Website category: jobs
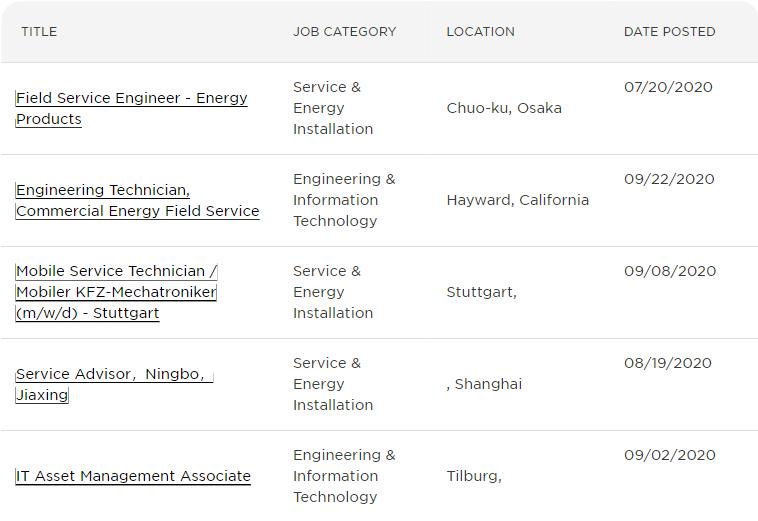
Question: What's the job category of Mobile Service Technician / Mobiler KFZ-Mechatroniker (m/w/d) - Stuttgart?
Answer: Service & Energy Installation

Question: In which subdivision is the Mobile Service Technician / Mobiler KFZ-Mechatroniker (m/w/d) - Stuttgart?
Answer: Service & Energy Installation

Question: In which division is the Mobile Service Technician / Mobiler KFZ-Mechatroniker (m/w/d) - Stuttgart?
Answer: Service & Energy Installation

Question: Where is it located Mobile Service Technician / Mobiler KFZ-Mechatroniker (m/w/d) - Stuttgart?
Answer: Service & Energy Installation

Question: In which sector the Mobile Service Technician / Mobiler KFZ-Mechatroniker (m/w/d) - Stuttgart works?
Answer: Service & Energy Installation

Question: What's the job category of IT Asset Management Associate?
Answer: Engineering & Information Technology

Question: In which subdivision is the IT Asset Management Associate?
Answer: Engineering & Information Technology

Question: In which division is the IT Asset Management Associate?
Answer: Engineering & Information Technology

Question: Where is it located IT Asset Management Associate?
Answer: Engineering & Information Technology

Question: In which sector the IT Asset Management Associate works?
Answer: Engineering & Information Technology

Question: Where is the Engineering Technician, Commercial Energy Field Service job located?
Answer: Hayward, California

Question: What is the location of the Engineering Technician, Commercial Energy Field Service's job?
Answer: Hayward, California

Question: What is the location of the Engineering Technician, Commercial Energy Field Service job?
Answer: Hayward, California

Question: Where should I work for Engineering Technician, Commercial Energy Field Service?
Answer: Hayward, California

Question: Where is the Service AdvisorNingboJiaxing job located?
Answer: , Shanghai

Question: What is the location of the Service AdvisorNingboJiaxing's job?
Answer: , Shanghai

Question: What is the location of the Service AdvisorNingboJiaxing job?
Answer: , Shanghai

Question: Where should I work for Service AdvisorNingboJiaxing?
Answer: , Shanghai

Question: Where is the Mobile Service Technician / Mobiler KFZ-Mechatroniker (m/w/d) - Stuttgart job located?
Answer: Stuttgart,

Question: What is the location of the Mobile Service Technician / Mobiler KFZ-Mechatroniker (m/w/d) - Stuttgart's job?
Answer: Stuttgart,

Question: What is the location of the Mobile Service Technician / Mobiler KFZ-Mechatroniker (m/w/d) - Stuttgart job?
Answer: Stuttgart,

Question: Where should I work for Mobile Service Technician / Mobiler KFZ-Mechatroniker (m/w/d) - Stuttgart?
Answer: Stuttgart,

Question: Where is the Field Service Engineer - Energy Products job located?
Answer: Chuo-ku, Osaka

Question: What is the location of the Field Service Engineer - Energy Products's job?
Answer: Chuo-ku, Osaka

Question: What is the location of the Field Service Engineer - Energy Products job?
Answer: Chuo-ku, Osaka

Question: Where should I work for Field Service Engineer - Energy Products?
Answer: Chuo-ku, Osaka

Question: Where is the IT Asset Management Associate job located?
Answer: Tilburg,

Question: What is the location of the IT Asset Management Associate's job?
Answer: Tilburg,

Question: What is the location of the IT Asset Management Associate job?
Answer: Tilburg,

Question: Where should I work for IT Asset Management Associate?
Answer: Tilburg,

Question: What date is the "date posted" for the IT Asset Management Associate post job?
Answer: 09/02/2020

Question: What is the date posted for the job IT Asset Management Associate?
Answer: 09/02/2020

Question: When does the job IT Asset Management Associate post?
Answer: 09/02/2020

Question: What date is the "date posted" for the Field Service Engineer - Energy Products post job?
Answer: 07/20/2020

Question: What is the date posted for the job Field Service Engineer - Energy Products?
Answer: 07/20/2020

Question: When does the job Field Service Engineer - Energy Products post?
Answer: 07/20/2020

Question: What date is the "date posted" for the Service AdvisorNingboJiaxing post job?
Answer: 08/19/2020

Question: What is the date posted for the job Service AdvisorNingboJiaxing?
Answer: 08/19/2020

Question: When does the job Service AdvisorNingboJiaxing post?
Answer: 08/19/2020

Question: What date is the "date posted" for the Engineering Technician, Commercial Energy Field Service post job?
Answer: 09/22/2020

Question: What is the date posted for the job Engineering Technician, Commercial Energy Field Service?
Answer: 09/22/2020

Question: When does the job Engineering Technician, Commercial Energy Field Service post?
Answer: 09/22/2020

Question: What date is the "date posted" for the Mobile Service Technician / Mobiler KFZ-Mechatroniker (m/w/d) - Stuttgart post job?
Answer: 09/08/2020

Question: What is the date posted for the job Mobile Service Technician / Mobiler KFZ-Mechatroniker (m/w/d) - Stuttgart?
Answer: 09/08/2020

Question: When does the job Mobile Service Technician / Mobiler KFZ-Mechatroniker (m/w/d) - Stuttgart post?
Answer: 09/08/2020

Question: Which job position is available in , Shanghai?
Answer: Service AdvisorNingboJiaxing

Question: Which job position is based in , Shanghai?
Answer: Service AdvisorNingboJiaxing

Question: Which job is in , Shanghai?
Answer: Service AdvisorNingboJiaxing

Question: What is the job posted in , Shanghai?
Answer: Service AdvisorNingboJiaxing

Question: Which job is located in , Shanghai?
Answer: Service AdvisorNingboJiaxing

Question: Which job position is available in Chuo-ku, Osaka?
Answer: Field Service Engineer - Energy Products

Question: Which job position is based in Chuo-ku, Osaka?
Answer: Field Service Engineer - Energy Products

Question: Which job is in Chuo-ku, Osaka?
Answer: Field Service Engineer - Energy Products

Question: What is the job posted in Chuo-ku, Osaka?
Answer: Field Service Engineer - Energy Products

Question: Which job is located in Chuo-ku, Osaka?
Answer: Field Service Engineer - Energy Products

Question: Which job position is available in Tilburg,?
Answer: IT Asset Management Associate

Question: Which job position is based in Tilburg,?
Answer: IT Asset Management Associate

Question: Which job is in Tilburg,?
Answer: IT Asset Management Associate

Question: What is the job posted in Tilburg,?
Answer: IT Asset Management Associate

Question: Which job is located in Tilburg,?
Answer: IT Asset Management Associate

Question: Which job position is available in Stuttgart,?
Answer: Mobile Service Technician / Mobiler KFZ-Mechatroniker (m/w/d) - Stuttgart

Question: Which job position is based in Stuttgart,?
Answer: Mobile Service Technician / Mobiler KFZ-Mechatroniker (m/w/d) - Stuttgart

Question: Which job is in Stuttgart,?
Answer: Mobile Service Technician / Mobiler KFZ-Mechatroniker (m/w/d) - Stuttgart

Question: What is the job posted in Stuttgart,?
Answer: Mobile Service Technician / Mobiler KFZ-Mechatroniker (m/w/d) - Stuttgart